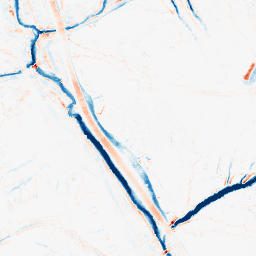
Category: morphological
Decomposition family: morphological
Decomposition parameters: operation: average
size: 5
Upsampling method: quartic
Upsampling parameters: scale: 4
Upsampling scale: 4